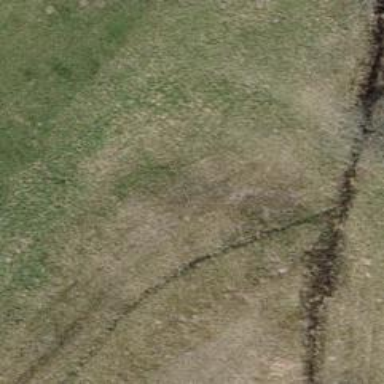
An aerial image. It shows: Ditch in the surroundings.